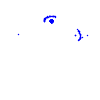
Particle: kaon